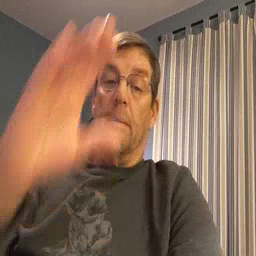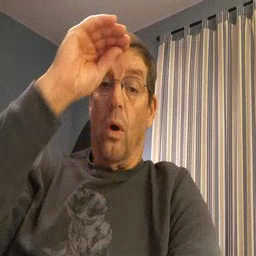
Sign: boy